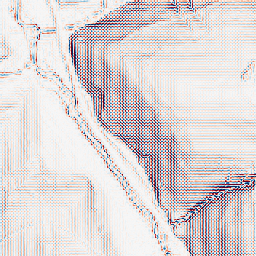
Category: wavelet
Decomposition family: wavelet_biorthogonal
Decomposition parameters: wavelet: bior1.3
level: 2
Upsampling method: cubic_mitchell
Upsampling parameters: scale: 2
Upsampling scale: 2